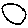
Label: circle